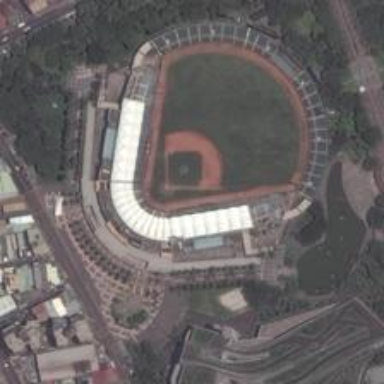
What shown in the pricture is a fan-shape baseball field which is surrounded by lush trees and crowded buildings .